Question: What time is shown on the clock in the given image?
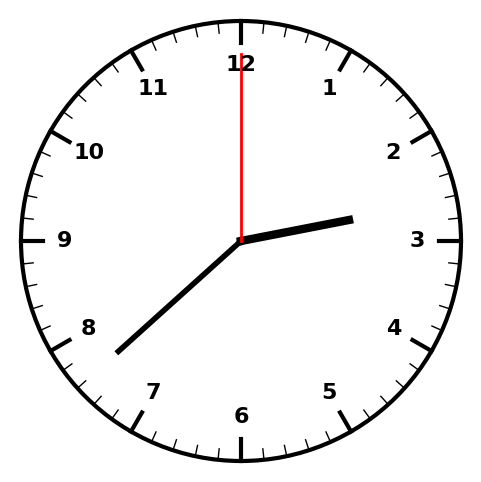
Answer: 02:38:00